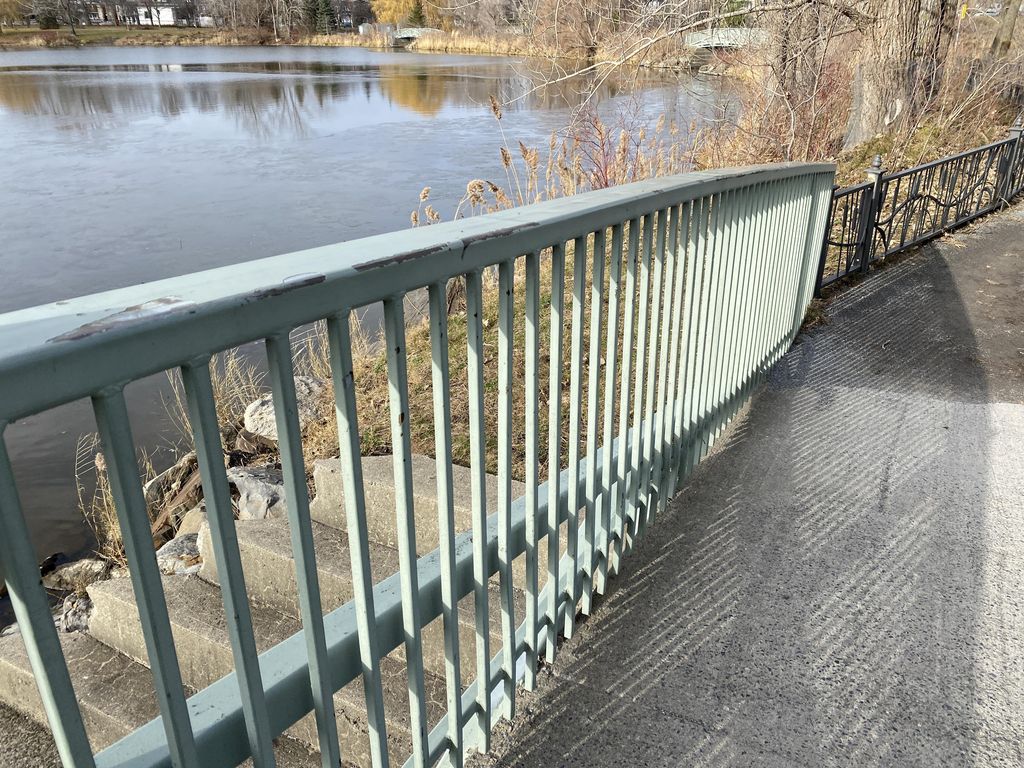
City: montreal